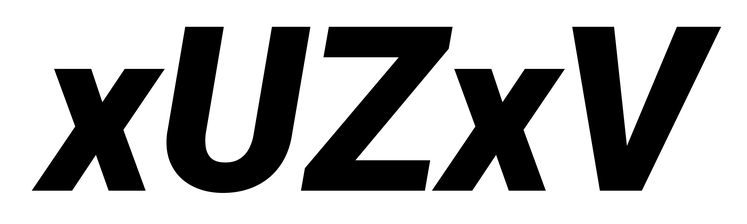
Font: Roboto-Italic_Black_Italic